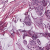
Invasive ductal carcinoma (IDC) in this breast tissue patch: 1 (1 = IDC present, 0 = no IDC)